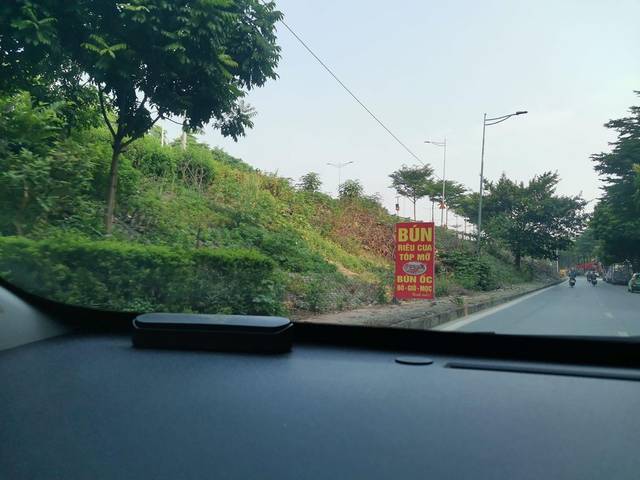
Region: Vietnam
Coordinates: 21.043, 105.806